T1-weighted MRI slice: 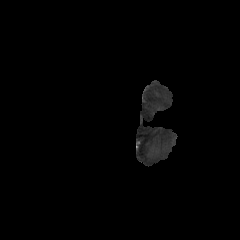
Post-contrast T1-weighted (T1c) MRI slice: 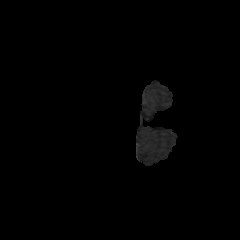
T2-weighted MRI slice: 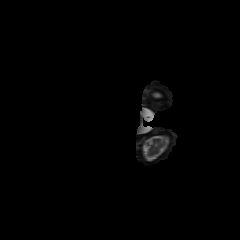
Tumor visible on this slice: no